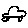
Label: car